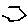
Label: hexagon